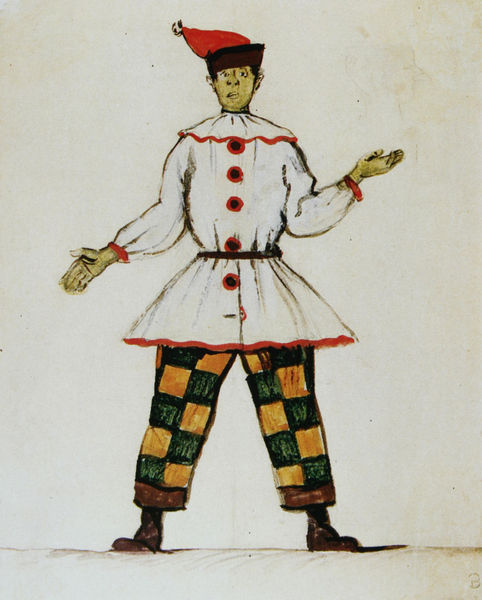
Titel: Entwurf für das Bühnenkostüm von Petruschka
Künstler: Alexandre Nicolas Benois
Standort: Moskau
Institution: Bachruschin-Museum
Schlagwörter: hand, mann, weiß, gelb, grün, bewegung, braun, bunt, finger, geste, hut, nase, schwarz, skizze, zeichnung, gürtel, rot, weg, karo, karriert, hose, kappe, mütze, arme, kragen, hände, knopf, beine, taille, schuhe, russland, leere, linien, verkleidung, ernst, knöpfe, knopfleiste, bob ross, striche, narr, linie, geld, clown, kontur, strich, zirkus, stand, gespreizt, stift, jahr, glocke, zipfelmütze, karneval, spaß, harlekin, hampelmann, and, stifte, verwirrt, malewitsch, pierot, clownerie, el lesitzki